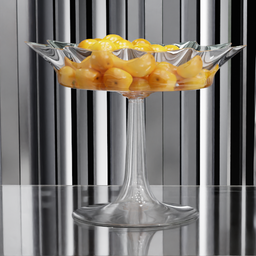
Label: decoration